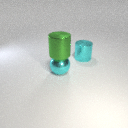
large green metal cylinder above large cyan metal sphere